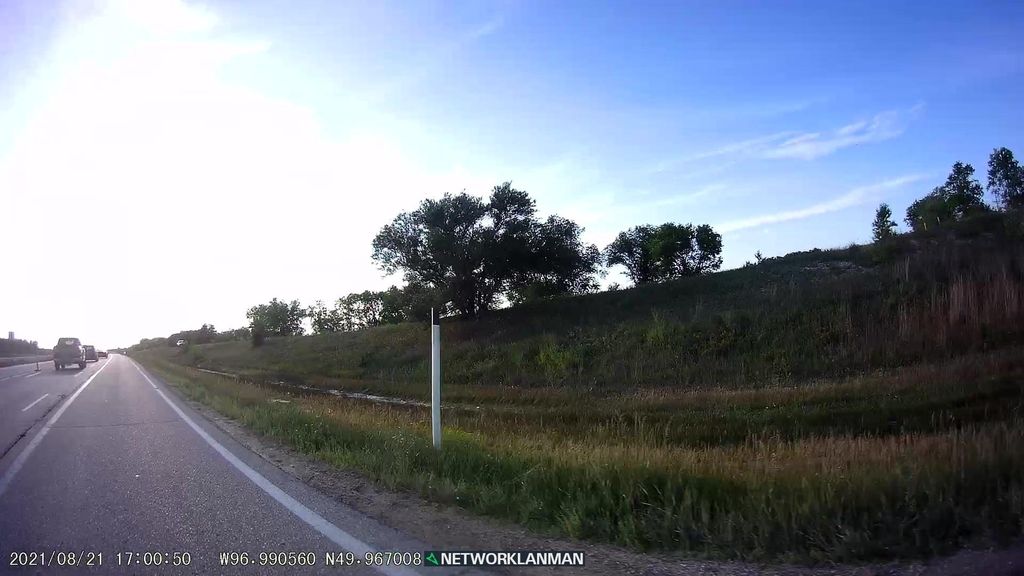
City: winnipeg